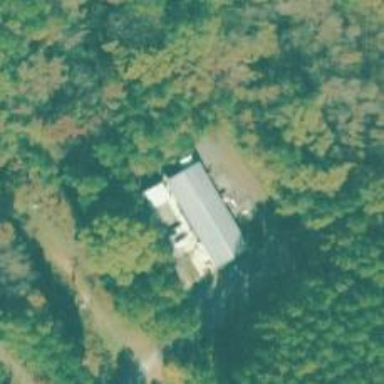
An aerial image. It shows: Animal shelter.